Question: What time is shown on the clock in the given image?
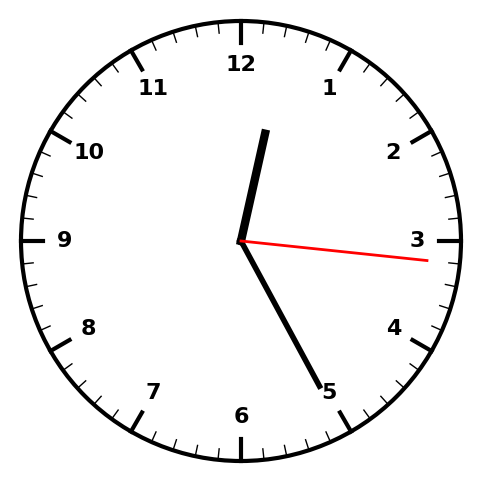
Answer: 12:25:16